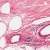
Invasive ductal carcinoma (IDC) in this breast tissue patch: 0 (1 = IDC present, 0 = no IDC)